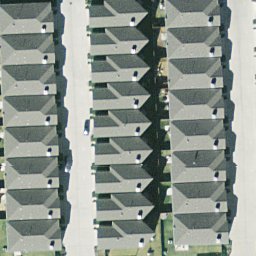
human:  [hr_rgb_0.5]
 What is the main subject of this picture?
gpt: dense residential